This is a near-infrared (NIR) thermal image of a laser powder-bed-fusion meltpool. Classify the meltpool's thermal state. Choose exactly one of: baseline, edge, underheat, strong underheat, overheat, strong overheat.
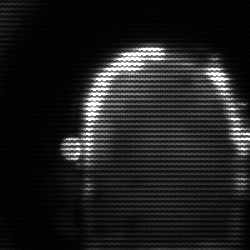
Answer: baseline